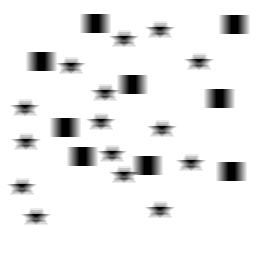
Squares: 9
Triangles: 0
Stars: 15
Total shapes: 24